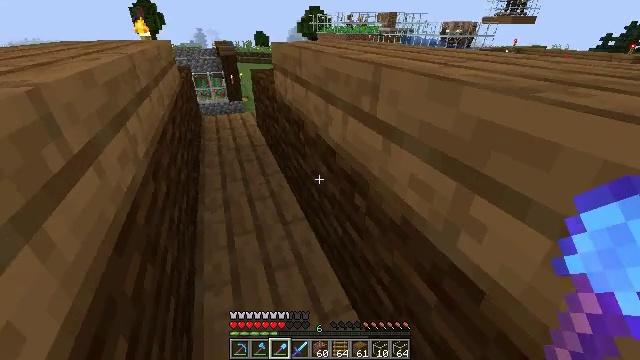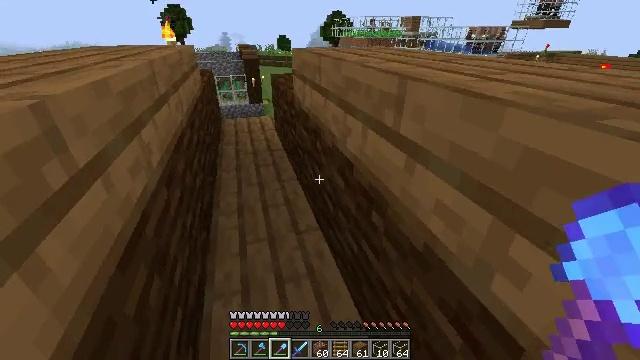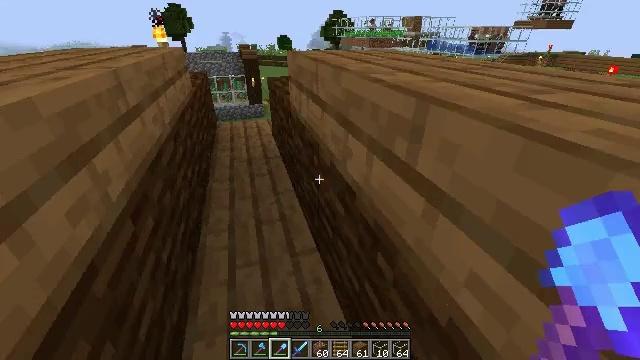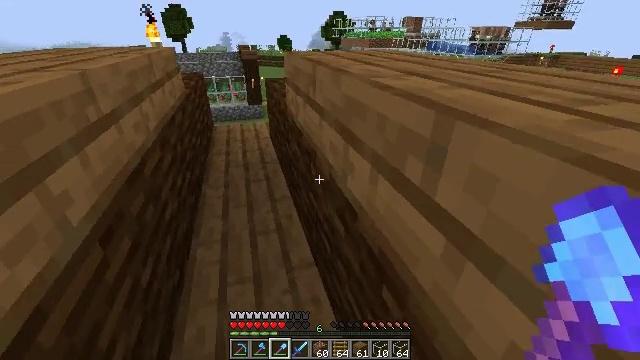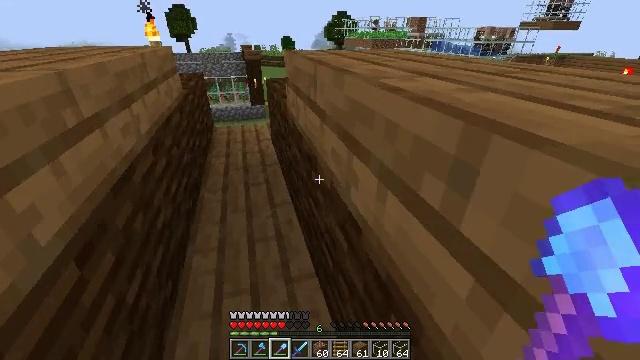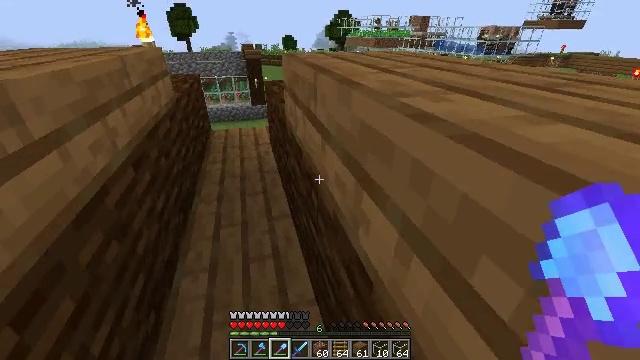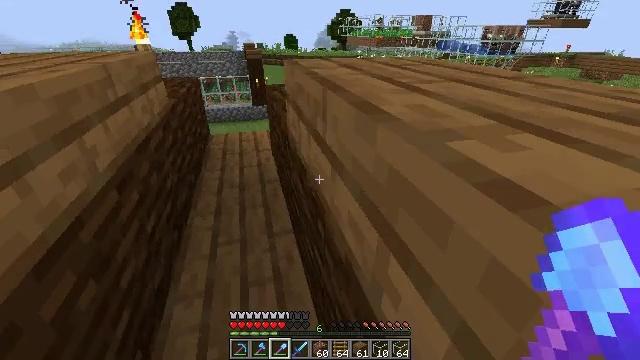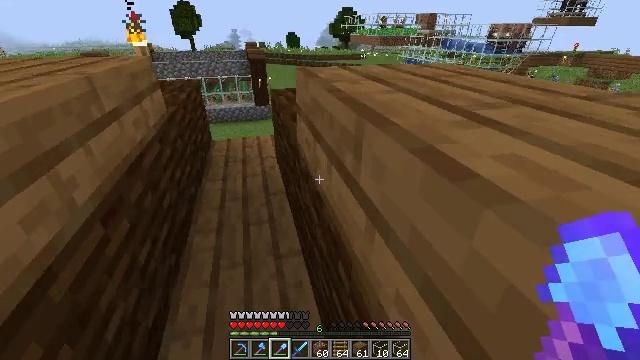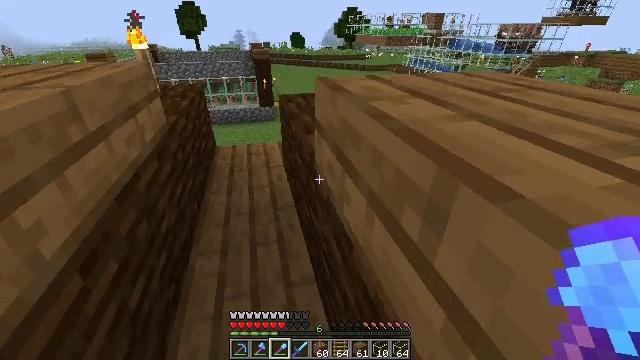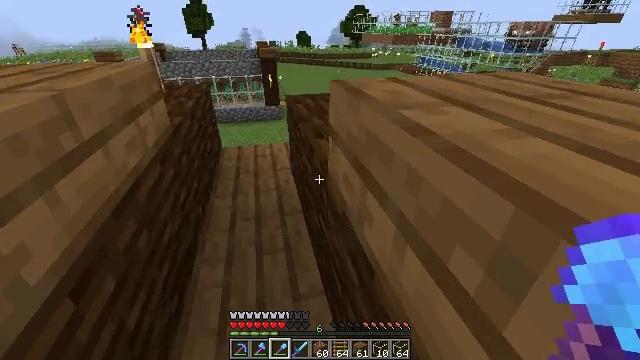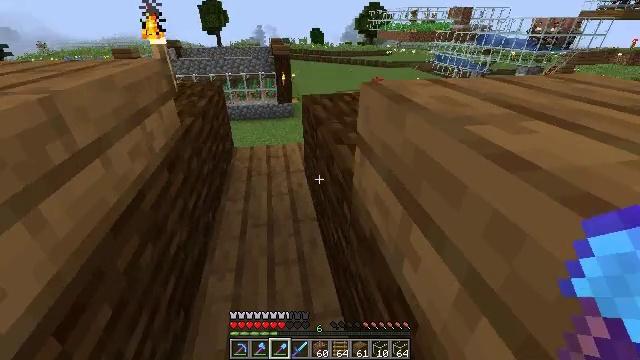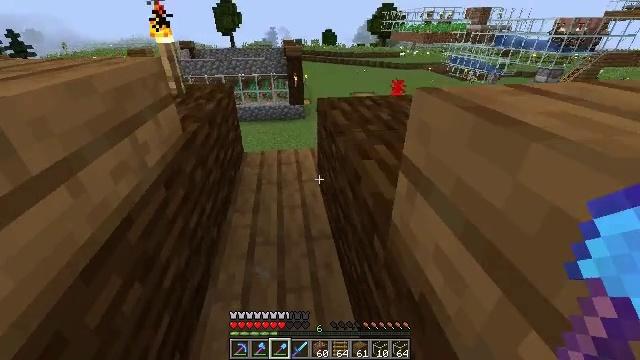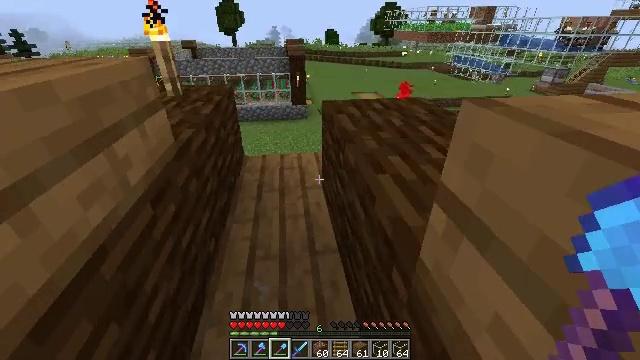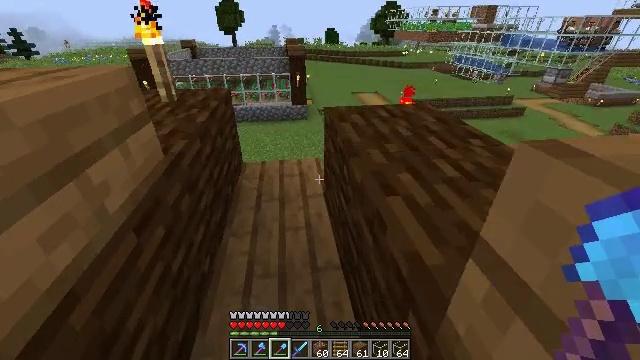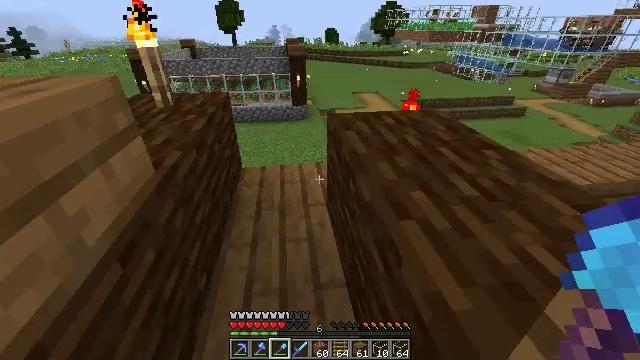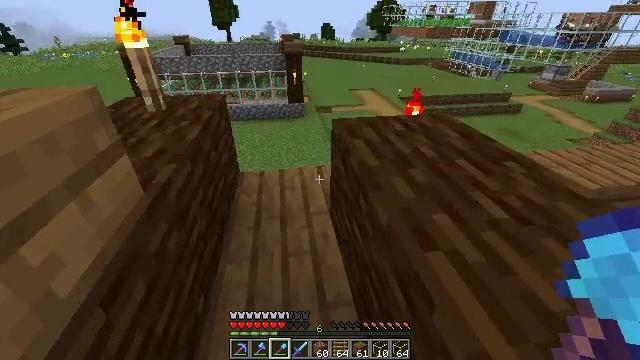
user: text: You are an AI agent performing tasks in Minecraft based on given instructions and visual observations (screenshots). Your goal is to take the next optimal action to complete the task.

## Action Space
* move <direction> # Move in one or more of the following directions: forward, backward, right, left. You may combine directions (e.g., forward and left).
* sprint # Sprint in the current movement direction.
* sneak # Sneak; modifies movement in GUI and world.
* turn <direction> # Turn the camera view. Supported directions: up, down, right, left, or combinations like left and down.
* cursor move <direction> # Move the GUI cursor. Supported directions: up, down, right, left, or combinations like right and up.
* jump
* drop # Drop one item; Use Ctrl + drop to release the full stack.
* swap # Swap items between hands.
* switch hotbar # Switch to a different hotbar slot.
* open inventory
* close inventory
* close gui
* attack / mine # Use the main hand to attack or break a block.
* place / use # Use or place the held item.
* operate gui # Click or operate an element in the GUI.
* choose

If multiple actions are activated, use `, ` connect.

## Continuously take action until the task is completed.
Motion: motion action
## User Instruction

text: Pick up the purple carpet from the ground.
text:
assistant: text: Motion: move forward, turn left
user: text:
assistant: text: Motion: move forward
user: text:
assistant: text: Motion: move forward
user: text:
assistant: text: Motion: move forward
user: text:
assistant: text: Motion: move forward
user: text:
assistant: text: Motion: move forward
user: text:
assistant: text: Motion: move forward
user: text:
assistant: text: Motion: move forward
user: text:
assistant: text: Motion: move forward, turn left
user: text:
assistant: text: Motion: move forward, turn left
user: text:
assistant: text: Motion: move forward, turn left
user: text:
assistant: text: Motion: move forward
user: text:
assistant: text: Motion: move forward
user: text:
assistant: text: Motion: move forward and move left
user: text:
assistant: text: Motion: move forward and move left
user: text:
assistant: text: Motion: move forward and move left, turn right and down
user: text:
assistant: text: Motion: move forward and move left, turn right and down
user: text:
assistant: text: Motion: move forward and move left, turn right and down
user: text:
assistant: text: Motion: move forward and move left, turn right and down
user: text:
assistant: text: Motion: move forward and move left, turn right and down
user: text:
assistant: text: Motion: move forward and move left, turn right and down
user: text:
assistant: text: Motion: move left, turn right and down
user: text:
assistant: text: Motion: turn right and down
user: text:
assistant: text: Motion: turn right
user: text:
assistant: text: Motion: turn right
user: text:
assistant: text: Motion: turn right
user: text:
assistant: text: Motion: turn right
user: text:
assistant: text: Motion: turn right
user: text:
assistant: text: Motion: turn right
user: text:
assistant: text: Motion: turn right